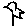
Label: bird